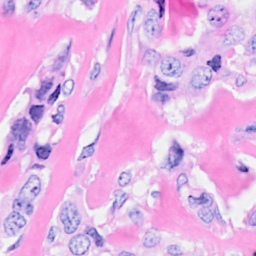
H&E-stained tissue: Breast